Question: I'm trying to detect the event of someone switching data services on/off from the options --> mobile network menu.
I've had limited success with <URL> and the pdpStateChange event. It fires on some phones/OS's
I think I'm able to detect most other ways you might lose/gain your data service but this one seems like my white whale.
I use BB OS's 4.5 and up.
Thanks in advance for any help.

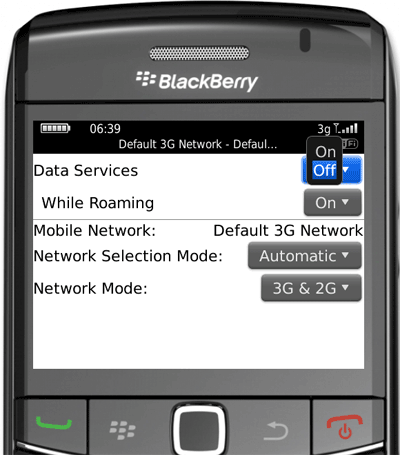
Answer: I'm not aware of any direct way of listening for the configuration change you've highlighted, but if you want to know whether you have data coverage at all, you can use the <URL>